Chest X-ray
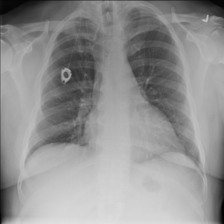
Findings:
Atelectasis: negative
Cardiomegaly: negative
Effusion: negative
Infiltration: positive
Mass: negative
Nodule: negative
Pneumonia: negative
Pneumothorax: negative
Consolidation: negative
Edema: negative
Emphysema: negative
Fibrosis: negative
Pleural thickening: negative
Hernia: negative